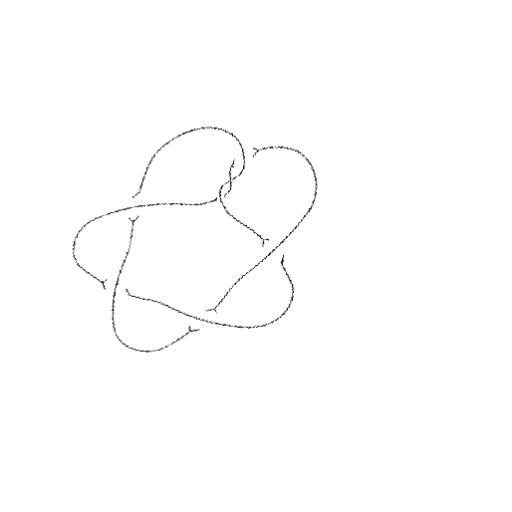
Crossing number: 7